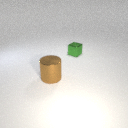
small green metal cube to the right of large brown metal cylinder